Aerial crown-view tile of a tropical tree (Barro Colorado Island, Panama), acquired 20240611:
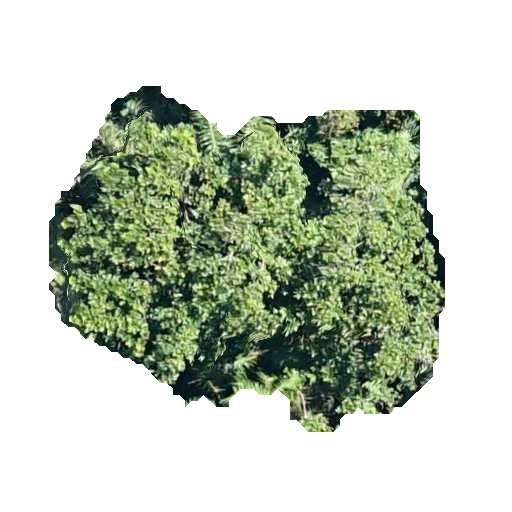
Species: Anacardium excelsum
GBIF accepted scientific name: Anacardium excelsum
Crown area: 158.038 m²